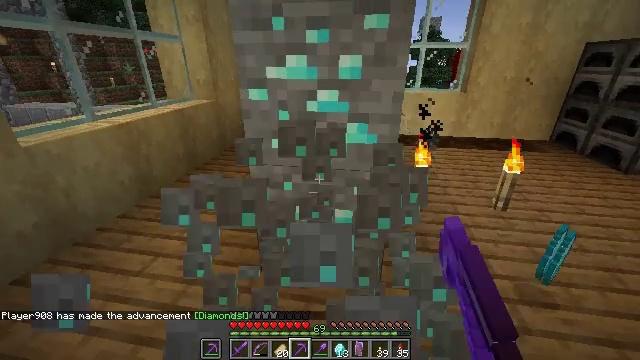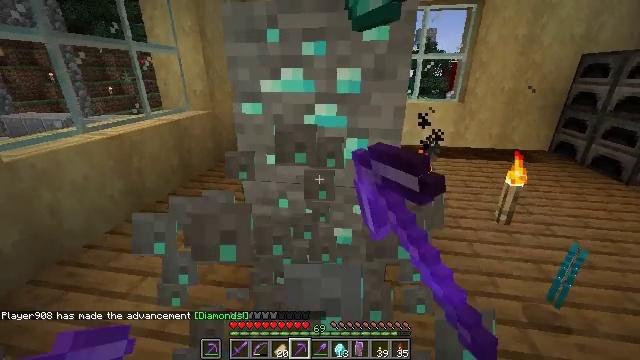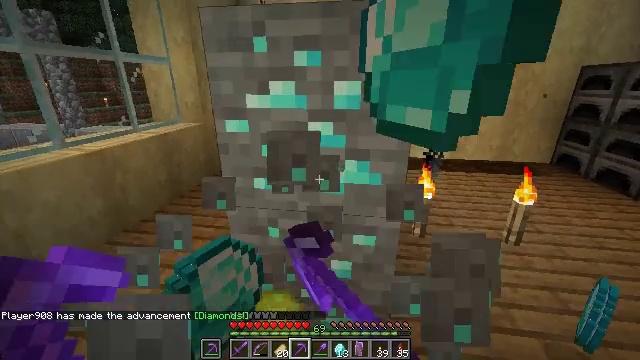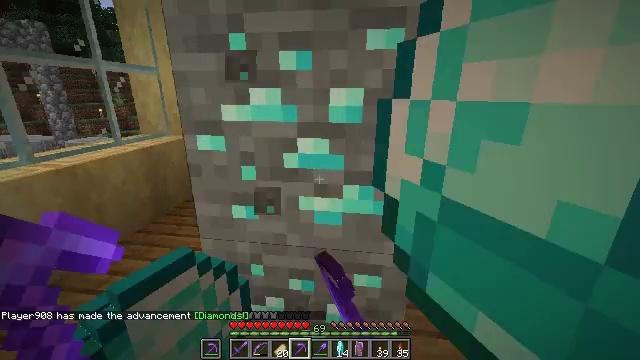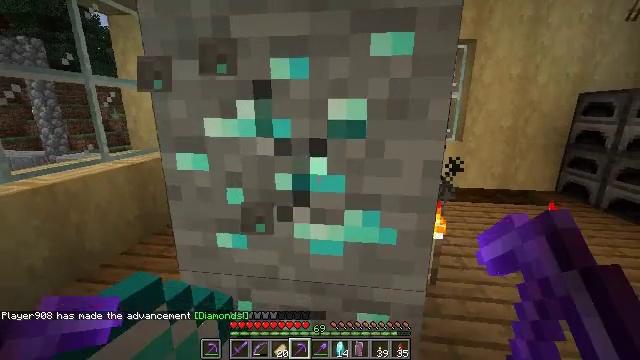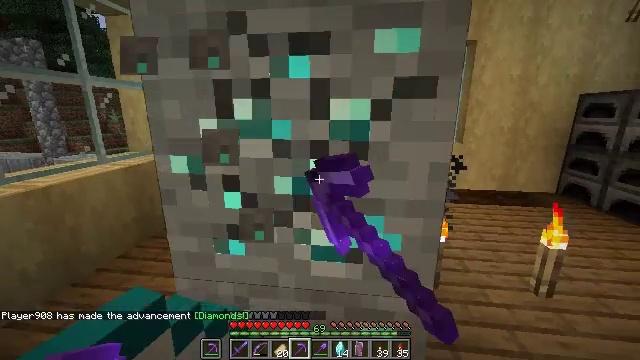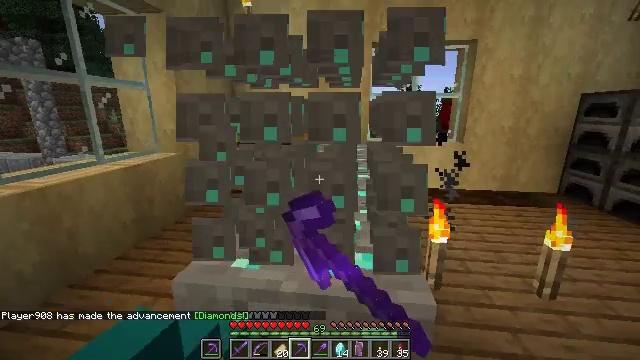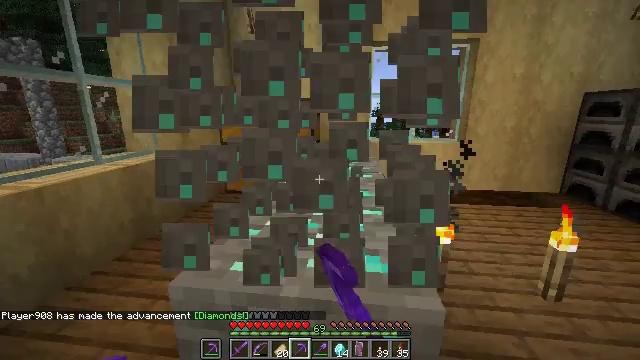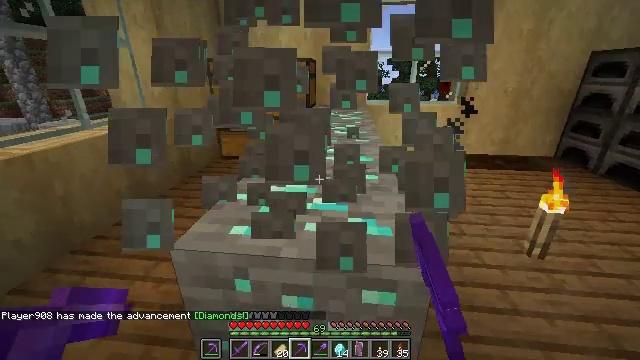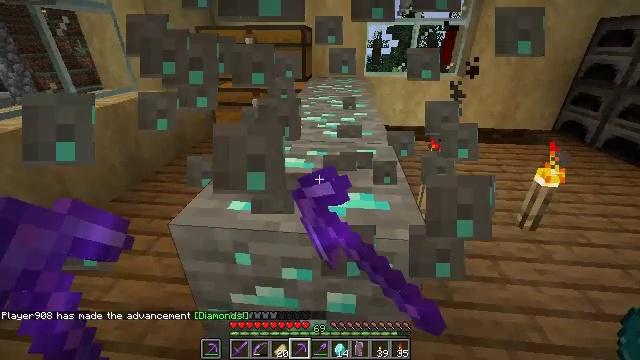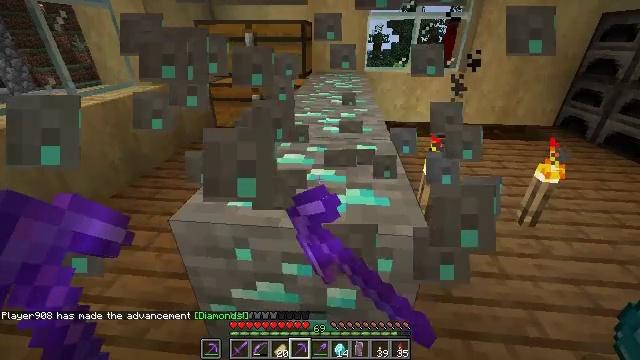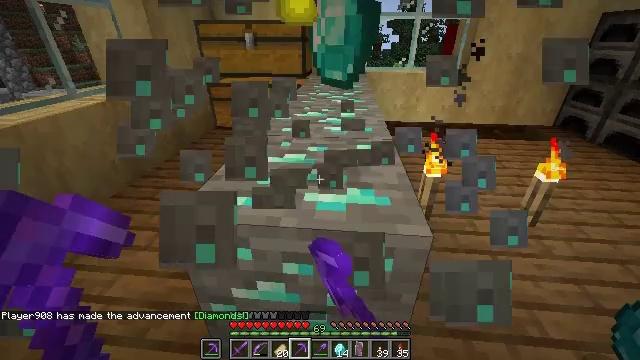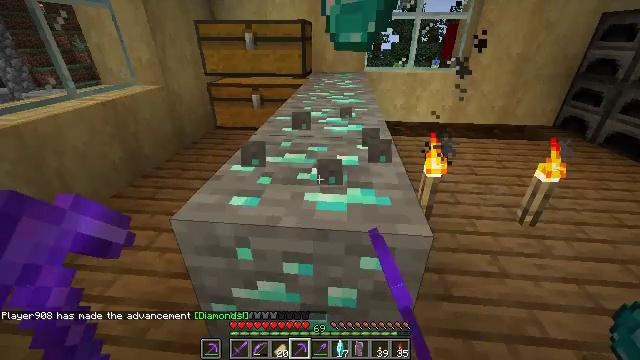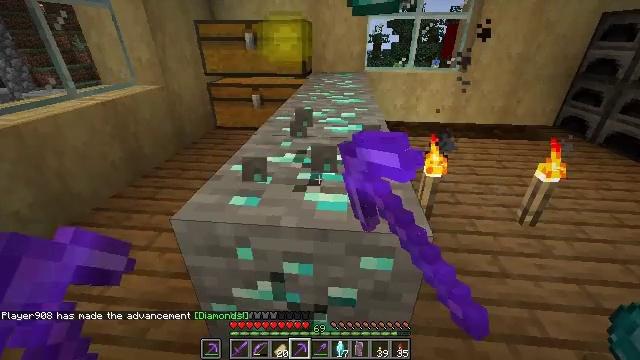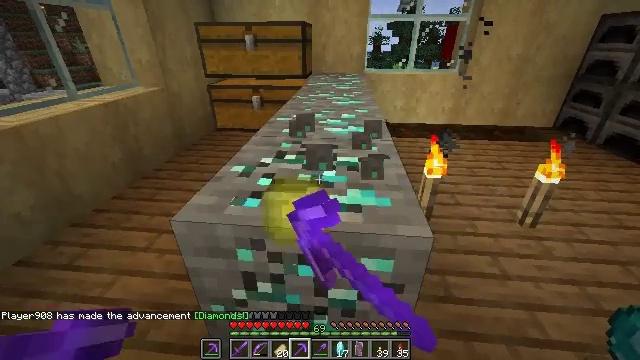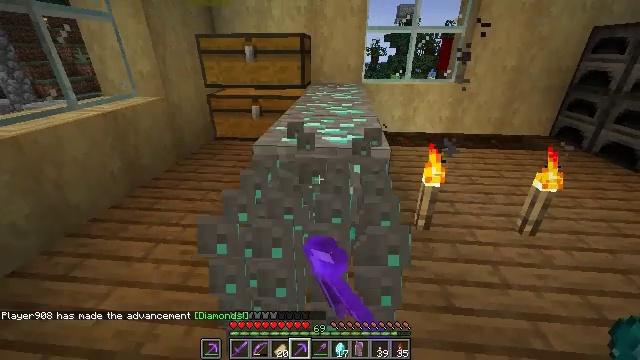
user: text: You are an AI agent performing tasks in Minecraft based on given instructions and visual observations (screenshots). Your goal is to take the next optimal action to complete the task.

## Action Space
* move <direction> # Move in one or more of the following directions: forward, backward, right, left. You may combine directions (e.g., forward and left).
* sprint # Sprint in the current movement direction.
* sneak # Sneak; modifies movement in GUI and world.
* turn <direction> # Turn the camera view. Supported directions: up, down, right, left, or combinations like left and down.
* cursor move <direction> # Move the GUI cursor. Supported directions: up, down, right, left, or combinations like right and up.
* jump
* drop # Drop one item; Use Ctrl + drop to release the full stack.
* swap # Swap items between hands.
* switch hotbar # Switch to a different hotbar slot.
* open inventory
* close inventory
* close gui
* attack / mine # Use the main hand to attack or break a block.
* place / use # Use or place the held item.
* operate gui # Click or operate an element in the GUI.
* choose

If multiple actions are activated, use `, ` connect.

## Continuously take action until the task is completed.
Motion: motion action
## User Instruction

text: Break diamond ore deep in the cave.
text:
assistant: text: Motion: move forward, turn up, attack / mine
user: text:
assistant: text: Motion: move forward, turn up, attack / mine
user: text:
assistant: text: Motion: move forward, turn up, attack / mine
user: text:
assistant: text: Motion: turn up, attack / mine
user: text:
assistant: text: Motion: attack / mine
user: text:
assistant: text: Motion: attack / mine
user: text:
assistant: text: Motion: attack / mine
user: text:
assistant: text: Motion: turn down, attack / mine
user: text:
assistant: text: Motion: turn down, attack / mine
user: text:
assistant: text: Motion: attack / mine
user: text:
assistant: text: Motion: attack / mine
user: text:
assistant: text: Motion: attack / mine
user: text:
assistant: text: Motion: attack / mine
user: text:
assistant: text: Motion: attack / mine
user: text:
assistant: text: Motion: turn up, attack / mine
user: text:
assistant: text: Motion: move forward, attack / mine
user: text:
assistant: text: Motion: move forward, attack / mine
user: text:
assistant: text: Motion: move forward, attack / mine
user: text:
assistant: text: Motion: move forward, turn up, attack / mine
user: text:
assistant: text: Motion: move forward, turn up, attack / mine
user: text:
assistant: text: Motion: attack / mine
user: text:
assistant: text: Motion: attack / mine
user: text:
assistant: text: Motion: attack / mine
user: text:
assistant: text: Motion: attack / mine
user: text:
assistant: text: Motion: attack / mine
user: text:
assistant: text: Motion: attack / mine
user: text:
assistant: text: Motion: attack / mine
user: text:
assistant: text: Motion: attack / mine
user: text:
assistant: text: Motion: attack / mine
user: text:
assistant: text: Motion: attack / mine